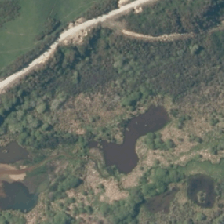
Land cover: lake_pond